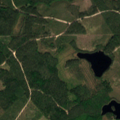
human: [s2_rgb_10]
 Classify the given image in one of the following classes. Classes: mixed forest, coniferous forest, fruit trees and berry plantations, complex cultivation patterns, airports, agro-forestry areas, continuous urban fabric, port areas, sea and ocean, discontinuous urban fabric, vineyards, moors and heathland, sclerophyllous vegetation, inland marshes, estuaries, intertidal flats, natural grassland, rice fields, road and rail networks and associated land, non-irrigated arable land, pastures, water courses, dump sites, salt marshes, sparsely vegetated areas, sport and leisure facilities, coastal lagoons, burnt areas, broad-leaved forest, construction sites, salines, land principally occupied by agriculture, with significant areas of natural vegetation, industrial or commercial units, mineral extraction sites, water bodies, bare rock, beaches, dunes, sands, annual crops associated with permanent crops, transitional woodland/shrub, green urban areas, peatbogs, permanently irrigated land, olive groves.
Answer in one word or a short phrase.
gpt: coniferous forest, mixed forest, transitional woodland/shrub